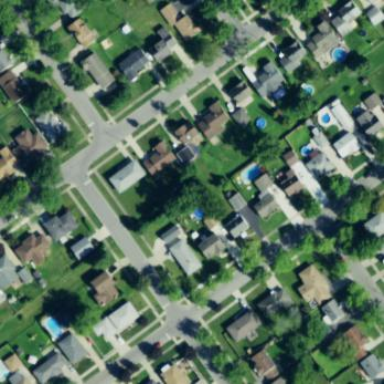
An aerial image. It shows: This residential area consists of single-family homes.